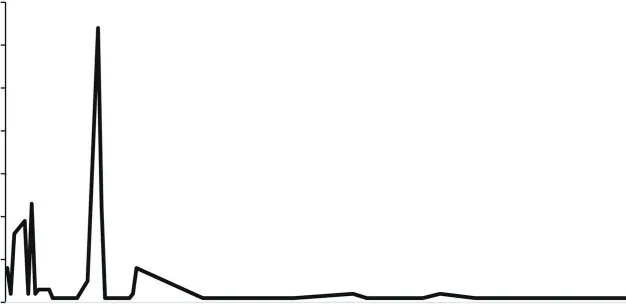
Outreach.
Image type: pathology (immunostaining)